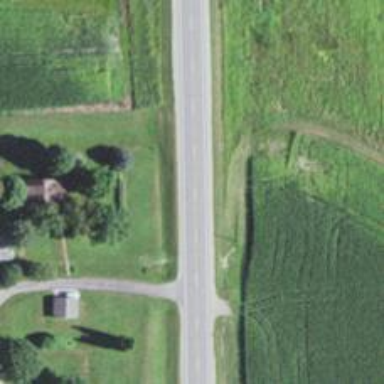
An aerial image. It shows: Primary highway.